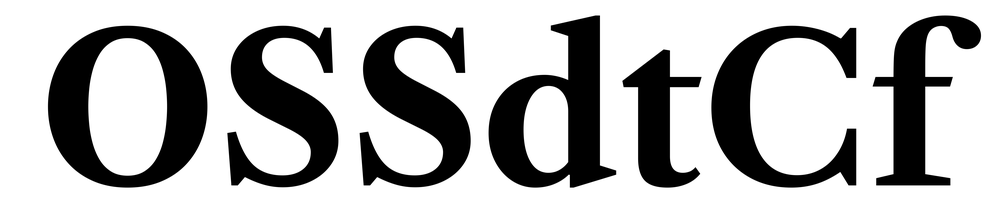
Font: LibreCaslonText_Bold